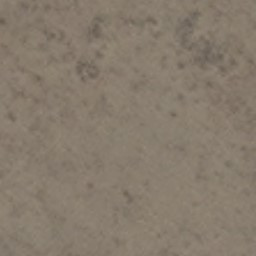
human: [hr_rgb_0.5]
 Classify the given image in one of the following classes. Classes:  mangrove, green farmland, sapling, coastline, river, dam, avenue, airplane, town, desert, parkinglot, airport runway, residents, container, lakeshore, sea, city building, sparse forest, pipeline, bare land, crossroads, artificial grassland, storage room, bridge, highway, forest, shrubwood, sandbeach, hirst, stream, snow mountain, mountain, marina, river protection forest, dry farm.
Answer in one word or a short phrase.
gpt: bare land